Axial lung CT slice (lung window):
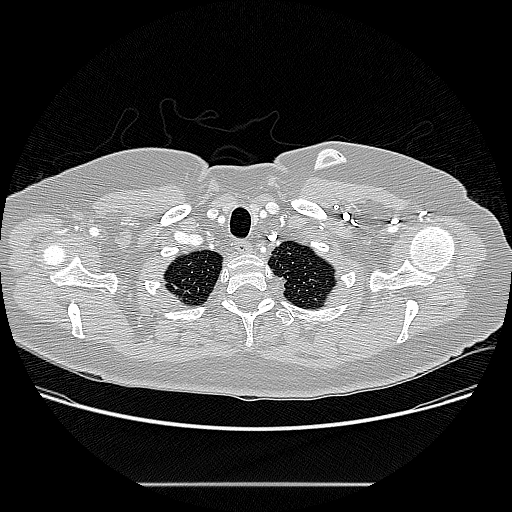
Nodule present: no